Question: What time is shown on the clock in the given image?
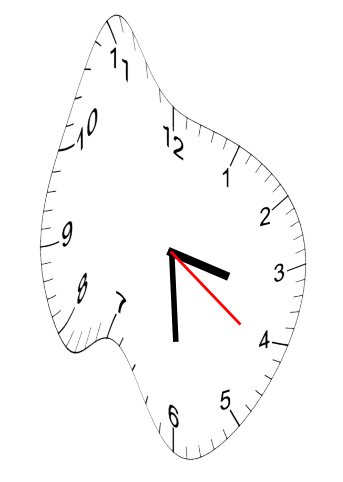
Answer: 03:29:21